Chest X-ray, PA view. Patient: 53 years old, sex M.
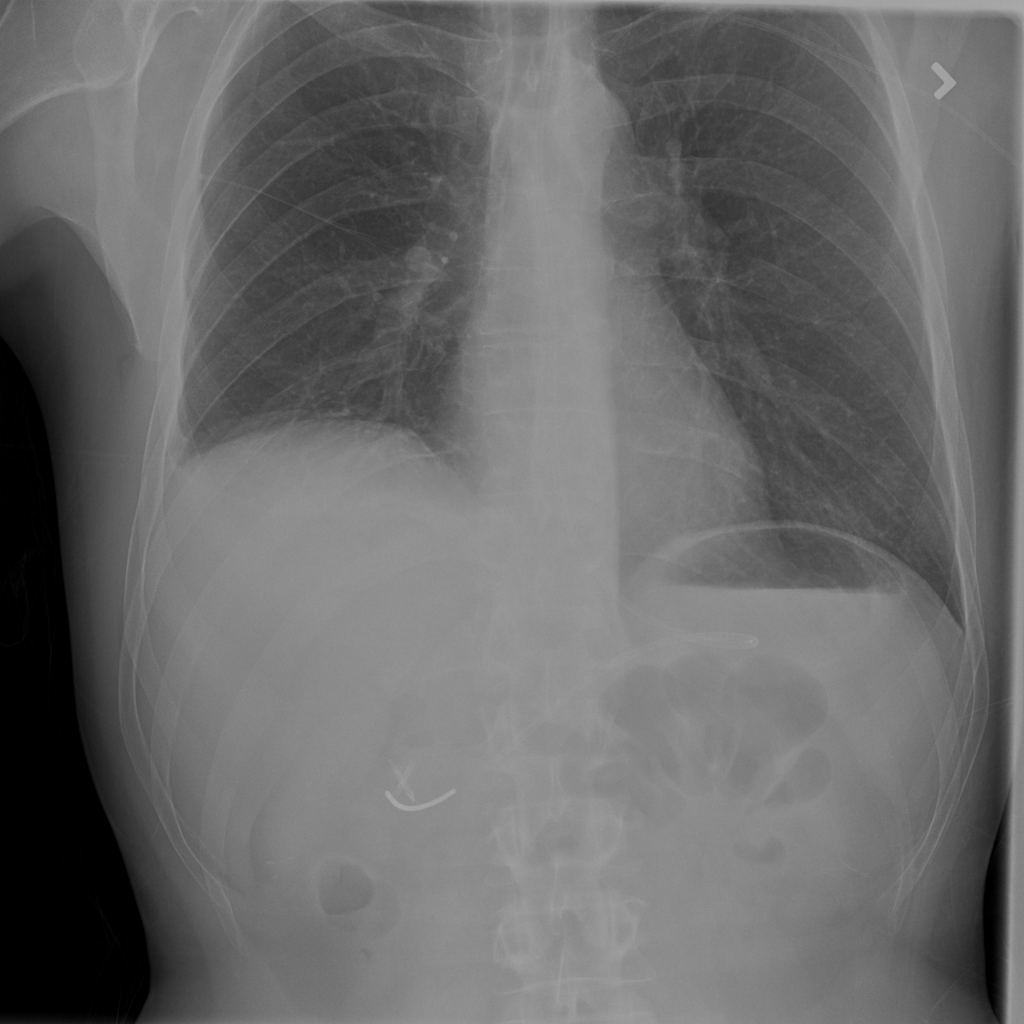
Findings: Atelectasis